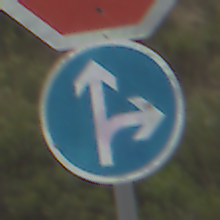
Verkehrszeichen: VorgeschriebeneFahrtrichtungGeradeausOderRechts
Zusatzzeichen oben: Stop
Umgebung: Outdoor, Nature
Tageszeit: Midday
Wetter: Overcast
Licht: Natural
Jahreszeit: NotSpecified
Kontrast: LowContrast